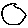
Label: circle